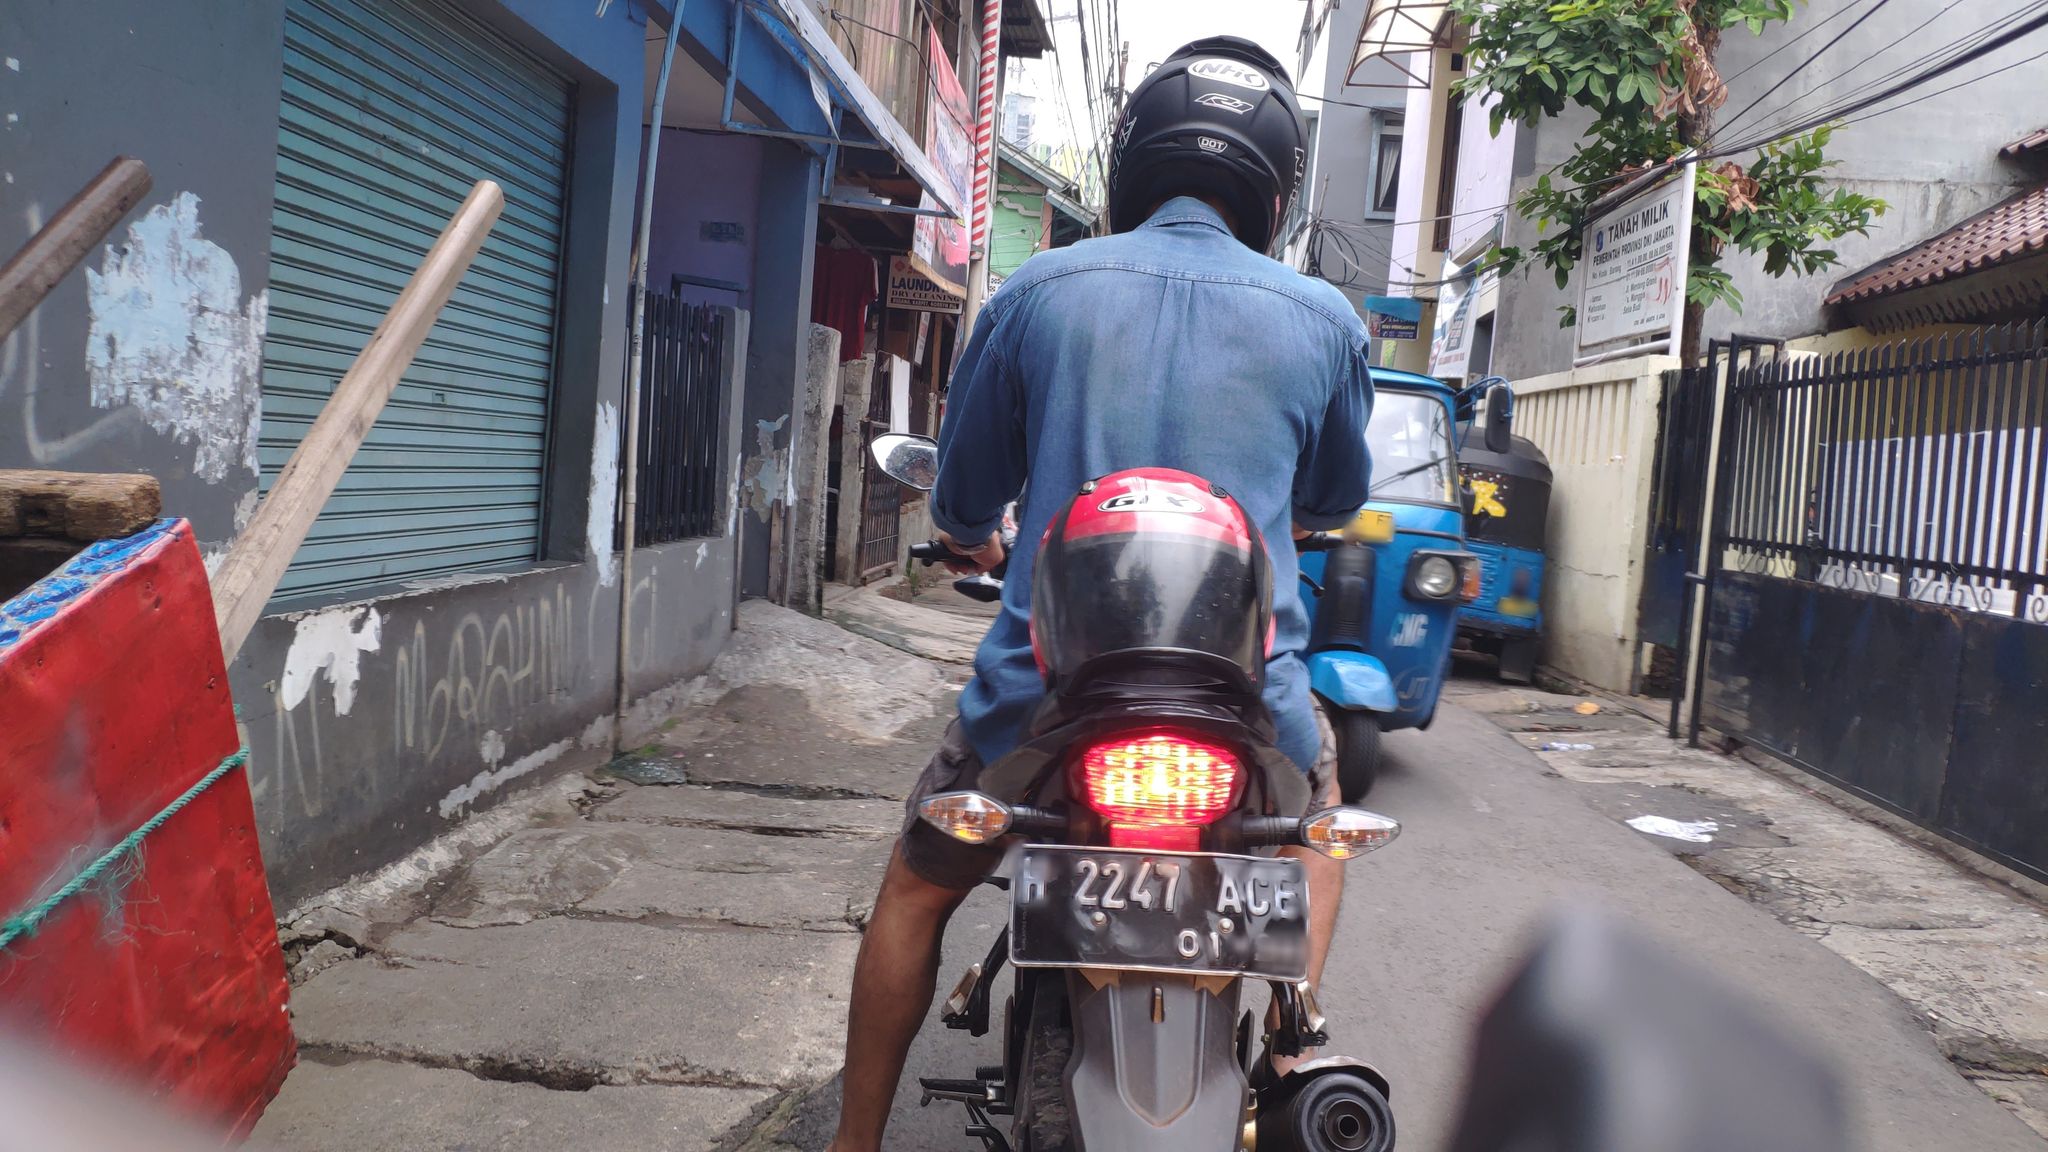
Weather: clear
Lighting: day
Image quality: good
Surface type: walking surface
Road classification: residential
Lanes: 1
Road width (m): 3
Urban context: urban centre
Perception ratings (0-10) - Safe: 3.34, Lively: 4.16, Beautiful: 2.09, Boring: 1.14, Depressing: 5.23, Wealthy: 3.9